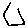
Label: hexagon